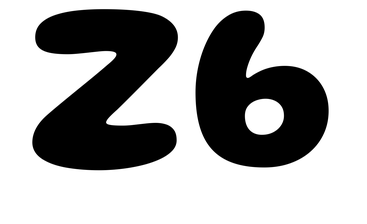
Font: Gluten_Bold